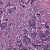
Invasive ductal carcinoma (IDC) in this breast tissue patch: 1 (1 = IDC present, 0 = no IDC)